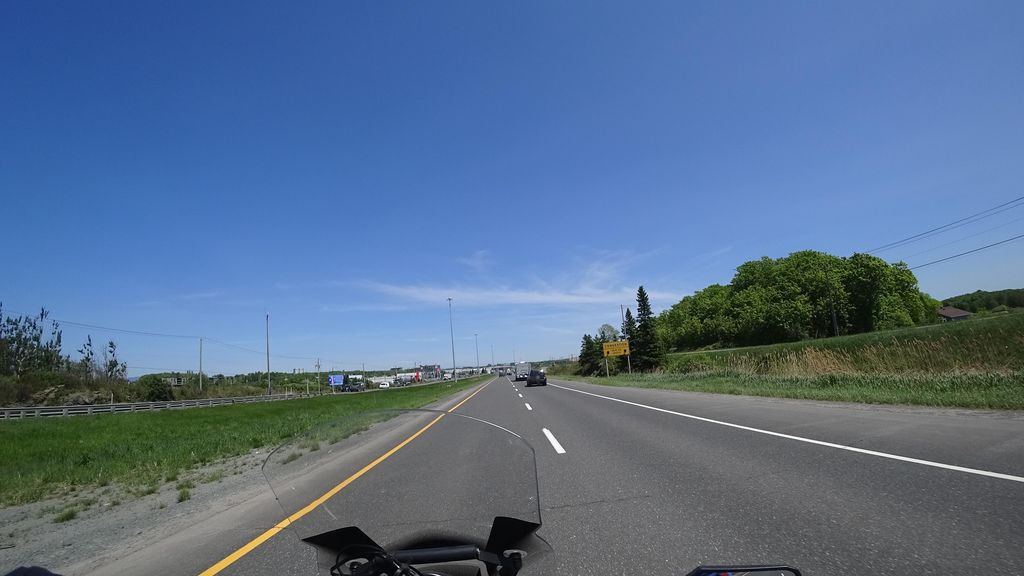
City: quebec_city